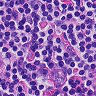
Metastatic tissue present: no